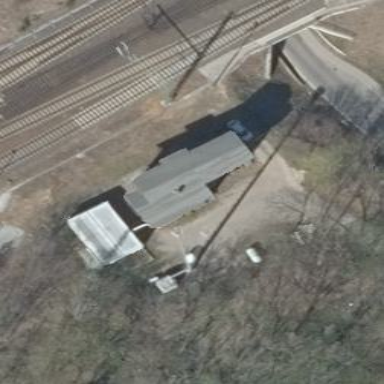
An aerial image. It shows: Railway building.